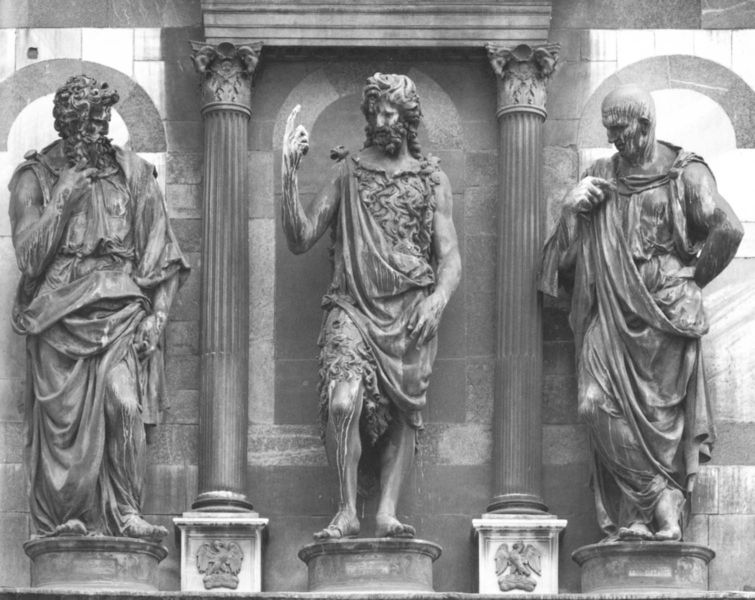
Titel: Nordportal, Predigt Johannes des Täufers
Künstler: Giovan Francesco Rustici
Standort: Florenz, Baptisterium (EU - I - Toskana)
Schlagwörter: adler, umhang, weiß, finger, grau, marmor, männer, schwarz, säule, säulen, bart, bärte, wand, arme, falten, johannes, sockel, stein, steine, täufer, hände, kirche, figur, gewand, stoff, tücher, drei, skulptur, statue, fell, füße, bogen, fassade, giebel, mauer, podest, fliesen, schwarzweiß, architrav, kapitell, römer, gesims, skulpturen, statuen, jesus, kanneluren, umhänge, heilige, mittelpunkt, basis, gebälk, bildhauer, podeste, mahnung, gelockt, mahnend, steinbildhauer